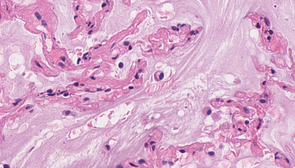
Tumor epithelial tissue: no
Tumor-associated stroma tissue: no
Normal tissue: yes